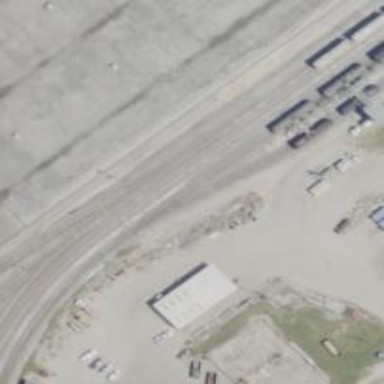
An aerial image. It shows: Rail spur service.